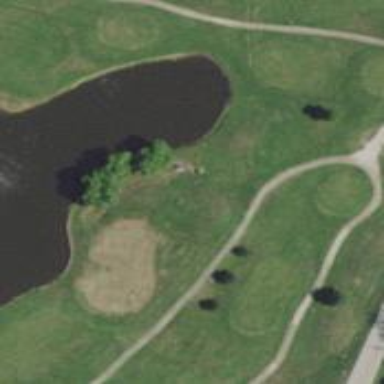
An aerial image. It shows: Pathway for golfing.